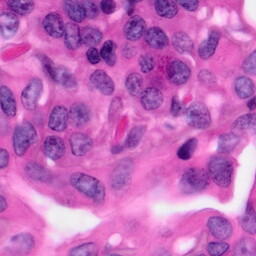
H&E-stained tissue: Pancreatic